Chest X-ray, PA view. Patient: 44 years old, sex M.
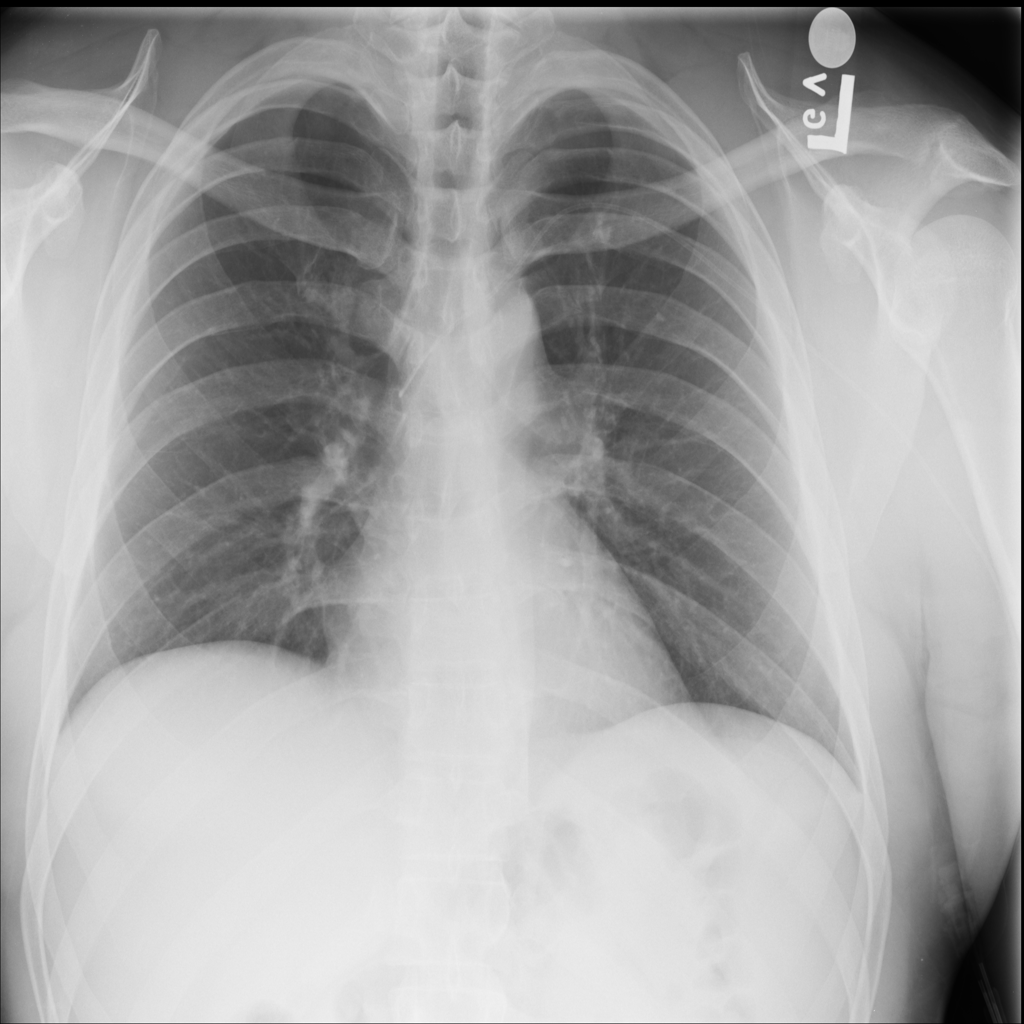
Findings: No Finding